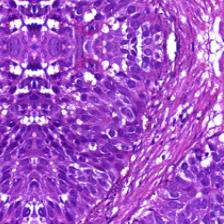
Diagnosis: OSCC